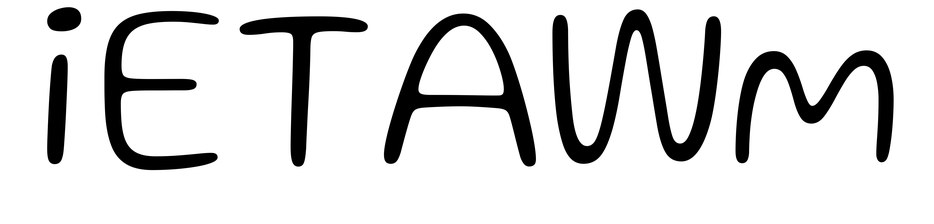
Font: Gluten_ExtraLight